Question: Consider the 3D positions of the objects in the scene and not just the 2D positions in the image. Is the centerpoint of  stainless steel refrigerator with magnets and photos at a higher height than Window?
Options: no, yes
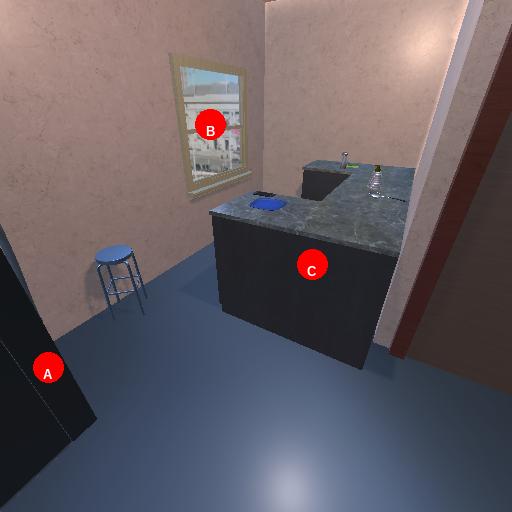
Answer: no